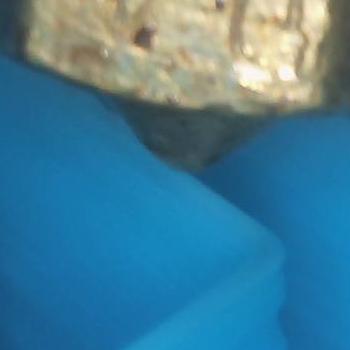
Flow rate: 42%